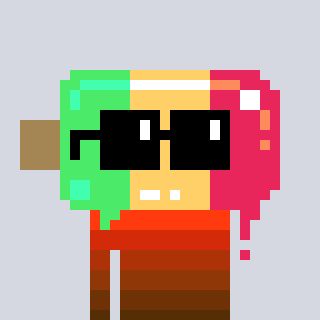
a pixel art character with square black sunglasses, a icepop-shaped head and a bluegrey-colored body on a cool background